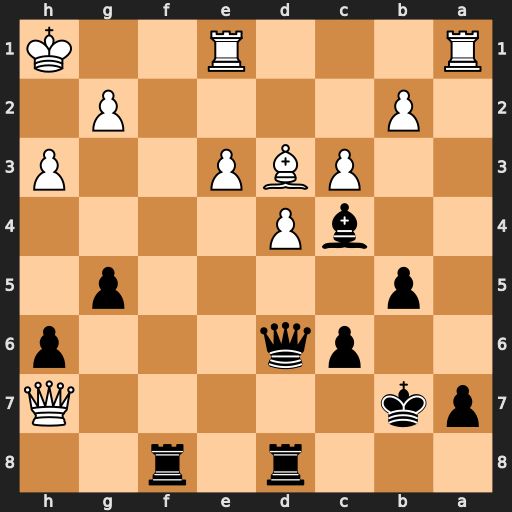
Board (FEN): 3r1r2/pk5Q/2pq3p/1p4p1/2bP4/2PBP2P/1P4P1/R3R2K
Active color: b
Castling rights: -
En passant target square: -
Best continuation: Rd7 Qe4 Re7